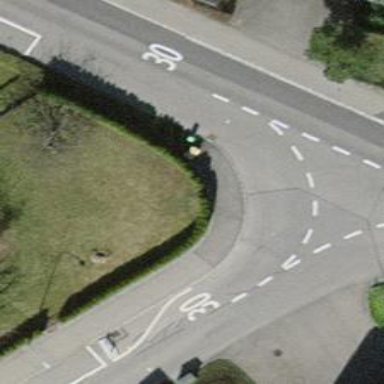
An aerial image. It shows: Sidewalk along the footway.